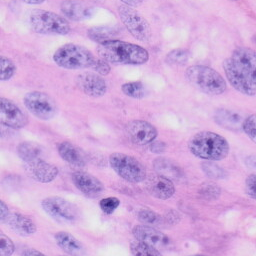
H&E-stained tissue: Skin